Interaction volume radius: 10 \u00c5
Interaction volume height: 25 \u00c5
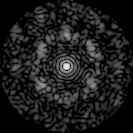
Disorder parameter: 0.7229